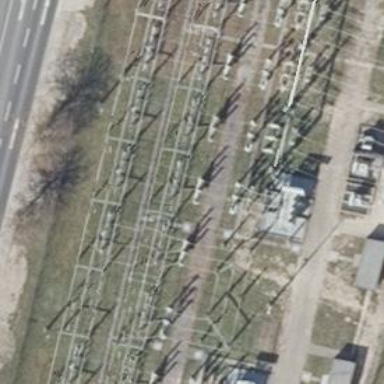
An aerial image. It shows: Outdoor switch with 3 cables.